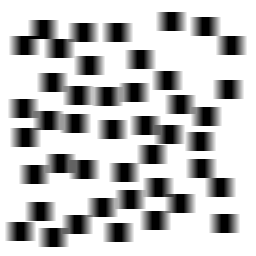
Squares: 44
Triangles: 0
Stars: 0
Total shapes: 44